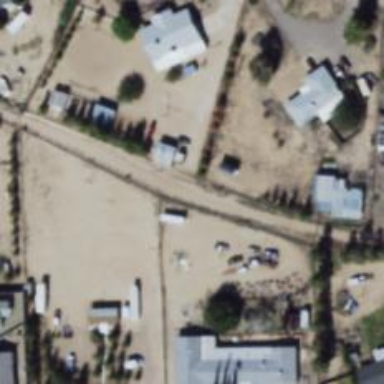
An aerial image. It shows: Alley classified as service road.